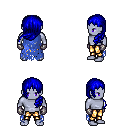
a pixel art fantasy rpg character, male body template, dark elf, purple skin, blue tattered cape, gold greaves, blue left-swept hairstyle, metal gloves, four views (front, back, left, right), 2x2 character sprite sheet, small pixel art, hard edges, no anti-aliasing